Interaction volume radius: 5 \u00c5
Interaction volume height: 15 \u00c5
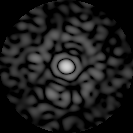
Disorder parameter: 0.8985